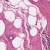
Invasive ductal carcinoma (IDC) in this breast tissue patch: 0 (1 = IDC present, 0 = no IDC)